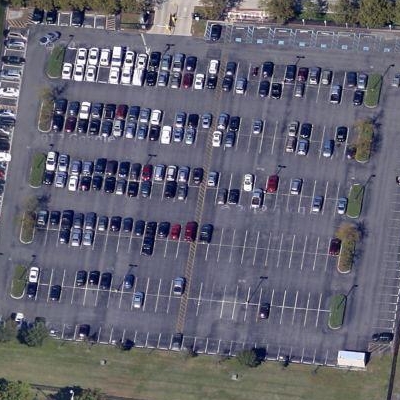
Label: Parking